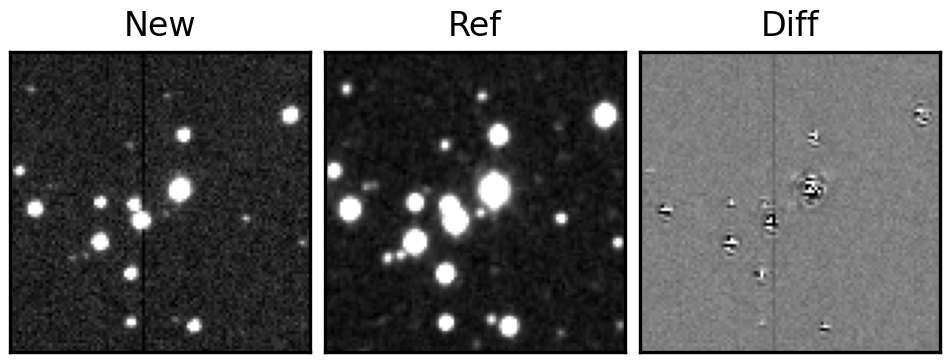
Label: bogus